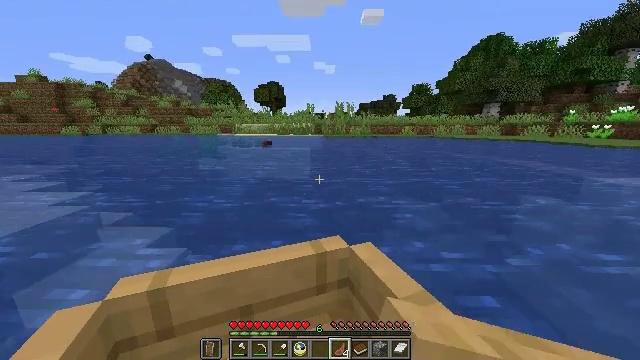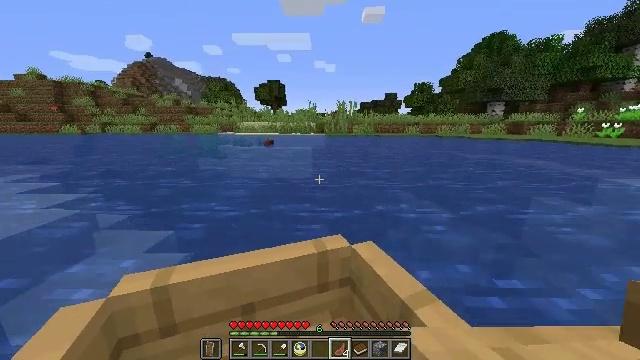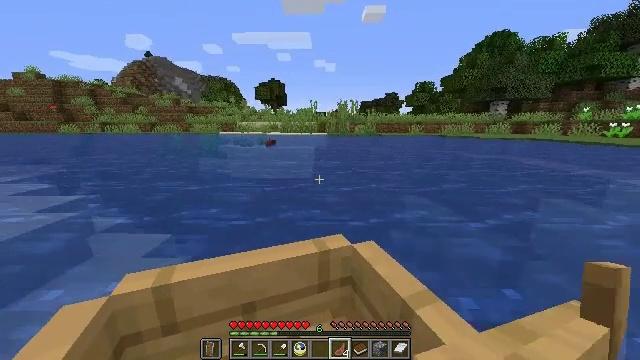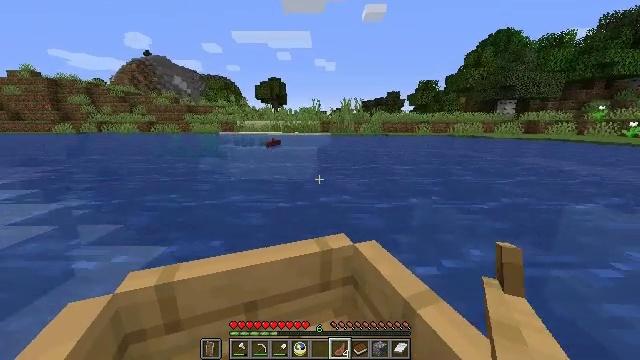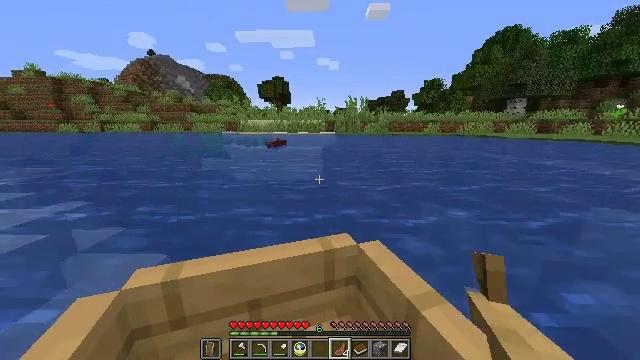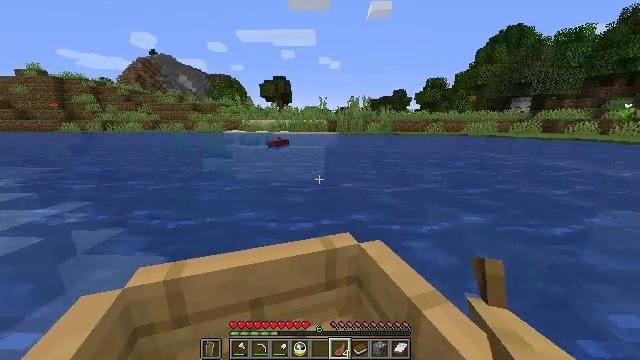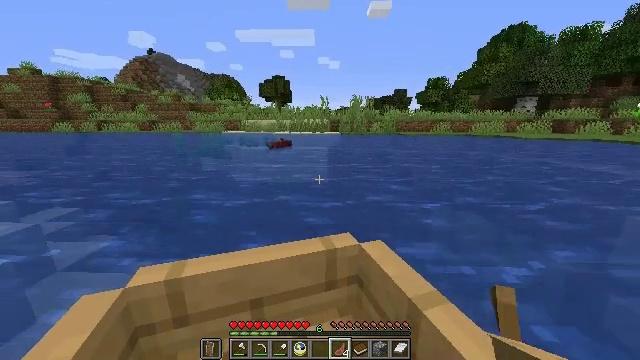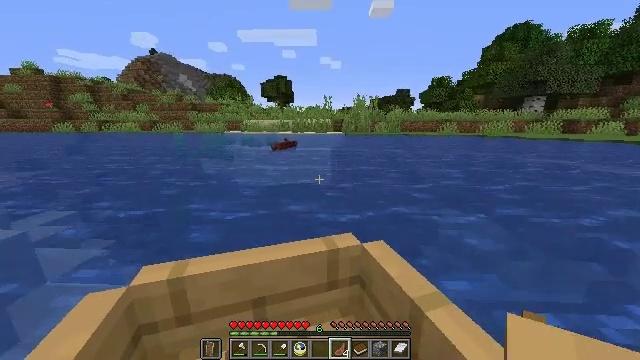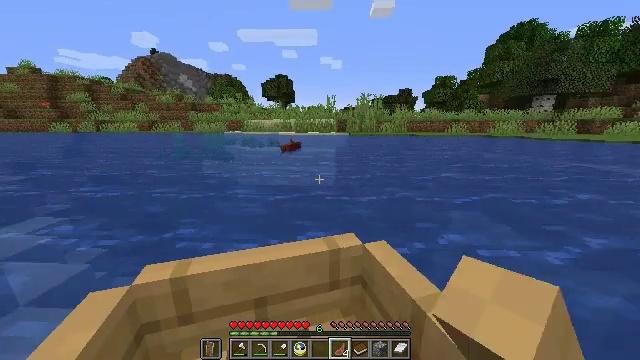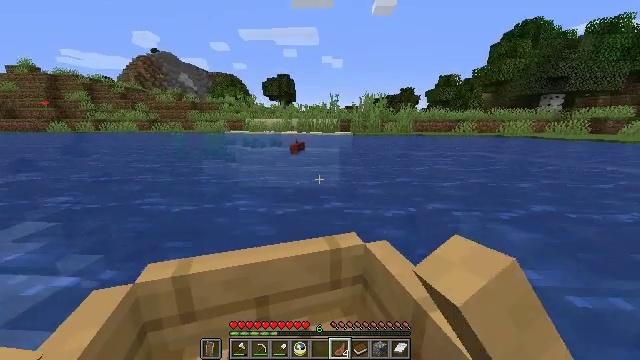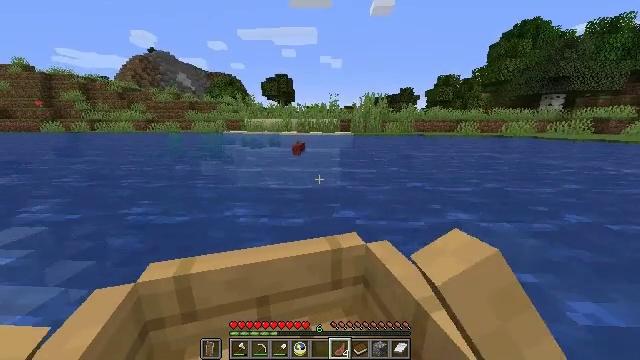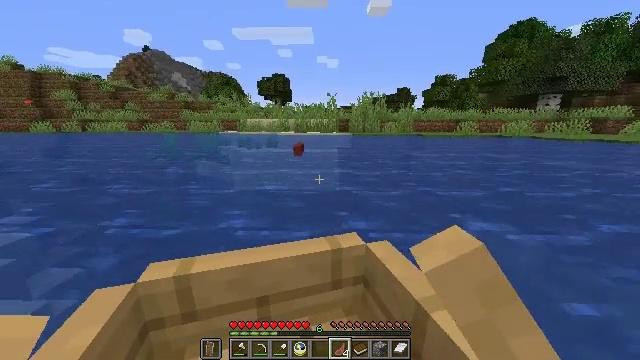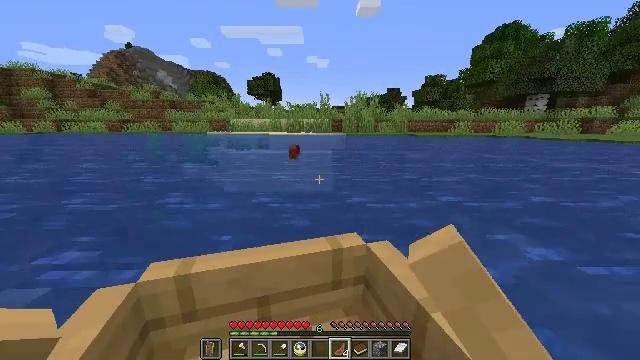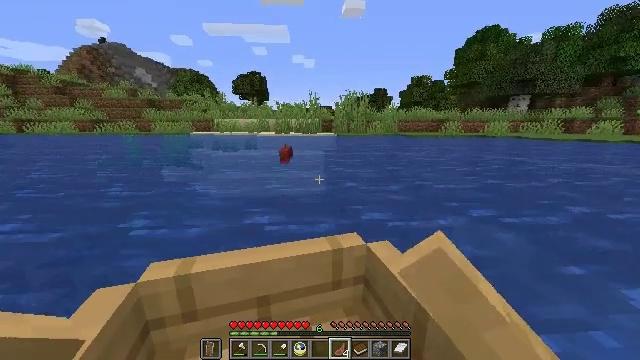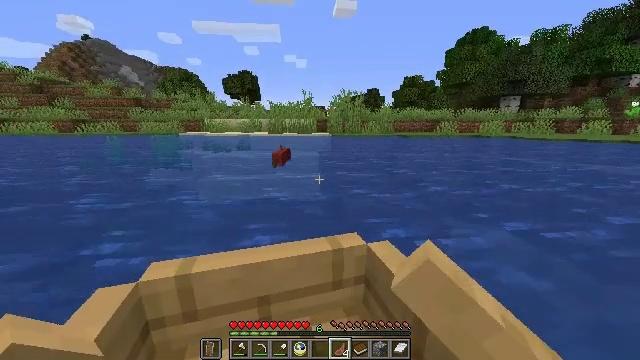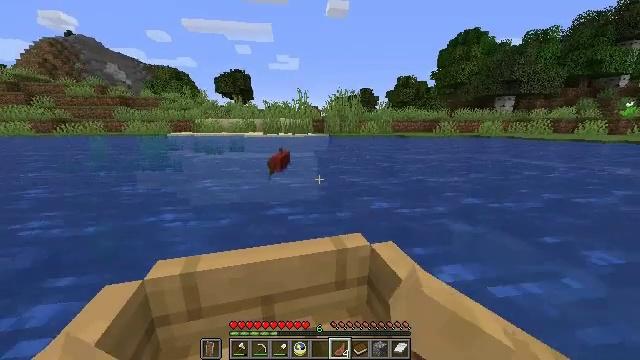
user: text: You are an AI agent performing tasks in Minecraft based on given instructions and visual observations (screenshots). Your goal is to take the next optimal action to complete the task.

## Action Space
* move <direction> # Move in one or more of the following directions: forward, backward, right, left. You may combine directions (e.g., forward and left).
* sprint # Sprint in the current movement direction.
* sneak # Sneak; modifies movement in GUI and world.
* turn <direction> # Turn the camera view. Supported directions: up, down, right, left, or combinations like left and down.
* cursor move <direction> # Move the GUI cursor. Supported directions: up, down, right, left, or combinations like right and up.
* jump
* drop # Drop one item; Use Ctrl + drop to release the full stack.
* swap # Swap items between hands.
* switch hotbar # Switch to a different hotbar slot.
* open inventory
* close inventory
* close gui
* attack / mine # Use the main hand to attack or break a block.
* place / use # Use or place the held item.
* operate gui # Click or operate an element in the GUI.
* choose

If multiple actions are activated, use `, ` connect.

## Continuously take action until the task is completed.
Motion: motion action
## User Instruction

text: Remove an iron axe from the inventory.
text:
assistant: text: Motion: move forward
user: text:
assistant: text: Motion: move forward
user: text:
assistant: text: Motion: move forward
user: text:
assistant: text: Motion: move forward, turn left
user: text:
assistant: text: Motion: move forward
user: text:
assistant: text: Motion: move forward
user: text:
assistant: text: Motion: move forward
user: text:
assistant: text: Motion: move forward
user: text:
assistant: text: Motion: move forward and move right
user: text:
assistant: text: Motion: move forward and move right
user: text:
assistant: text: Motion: move forward and move right
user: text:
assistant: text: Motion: move forward
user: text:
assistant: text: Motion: move forward
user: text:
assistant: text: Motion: move forward
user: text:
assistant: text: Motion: move forward, turn left
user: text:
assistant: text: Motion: move forward
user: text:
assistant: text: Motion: move forward
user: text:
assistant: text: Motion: move forward
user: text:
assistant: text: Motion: move forward
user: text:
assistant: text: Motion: move forward
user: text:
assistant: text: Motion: move forward
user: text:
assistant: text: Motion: move forward
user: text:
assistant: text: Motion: move forward, turn left
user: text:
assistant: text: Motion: move forward
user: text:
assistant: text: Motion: move forward
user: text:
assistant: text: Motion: move forward
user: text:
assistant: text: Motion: move forward
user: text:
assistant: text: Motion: move forward
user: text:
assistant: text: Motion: move forward, turn left
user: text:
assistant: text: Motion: move forward, turn left